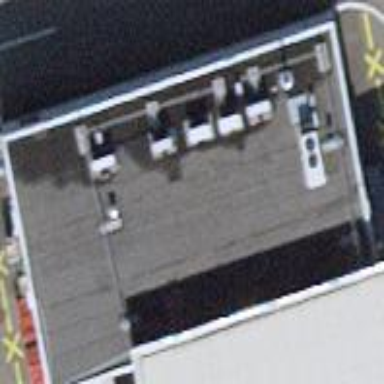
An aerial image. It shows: Commercial building.